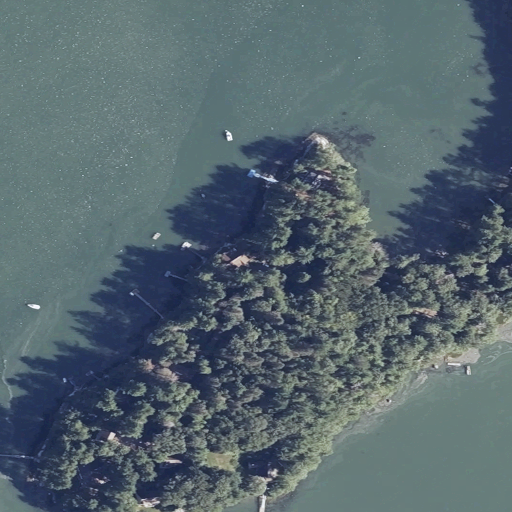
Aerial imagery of cape in Maine named Cottage Point containing open water, open development, evergreen forest, herbaceous wetlands, low intensity development, barren land, and mixed forest